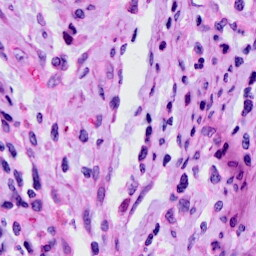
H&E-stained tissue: Cervix